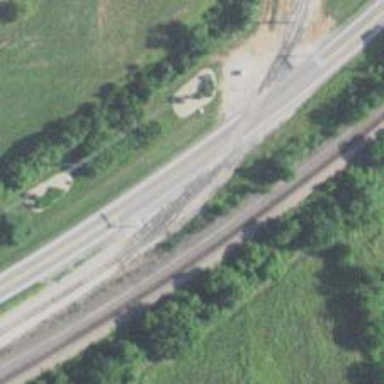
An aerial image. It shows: Rail spur service.